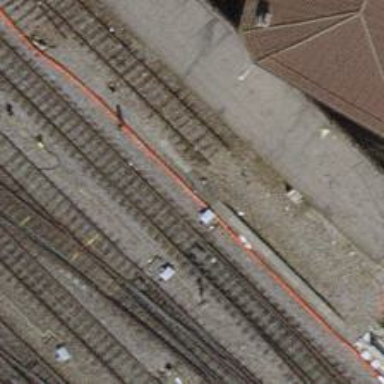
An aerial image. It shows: Single railway track with electrified contact line.